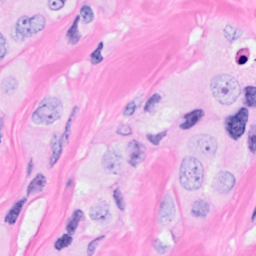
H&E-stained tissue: Breast